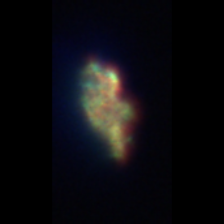
Taxon: Unknown_detritus
Group: Unknown